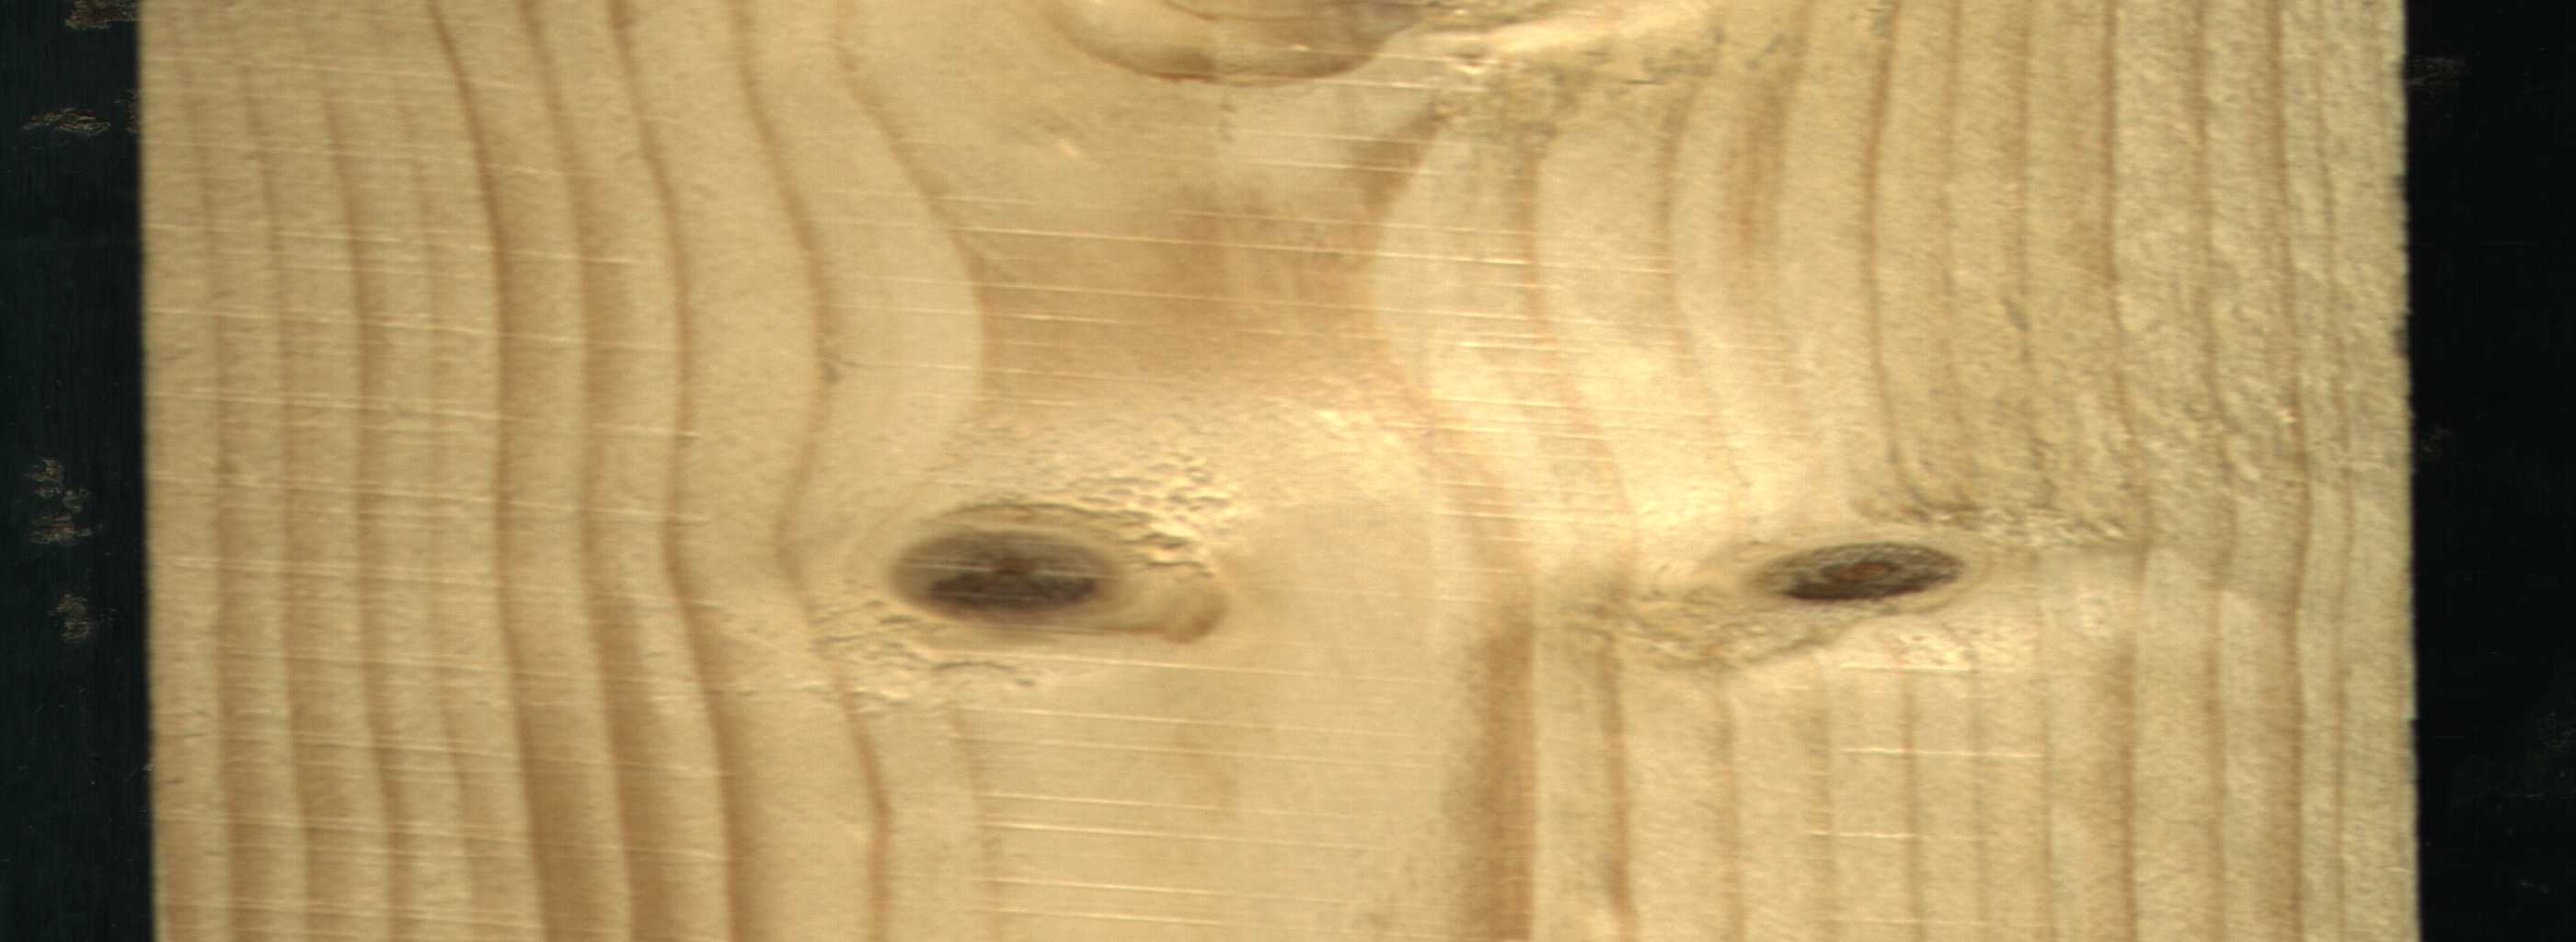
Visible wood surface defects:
Live_Knot
Live_Knot